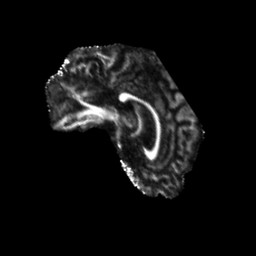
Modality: FA
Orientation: sagittal
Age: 53
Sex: male
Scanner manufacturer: siemens
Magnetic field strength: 3 T
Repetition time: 5.25 s
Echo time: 0.08 s